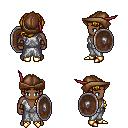
a pixel art fantasy rpg character, male body template, human, dark skin, white robe, magenta pants, blonde princess hairstyle, leather cap, cloth bracers, gold boots, shield, four views (front, back, left, right), 2x2 character sprite sheet, small pixel art, hard edges, no anti-aliasing